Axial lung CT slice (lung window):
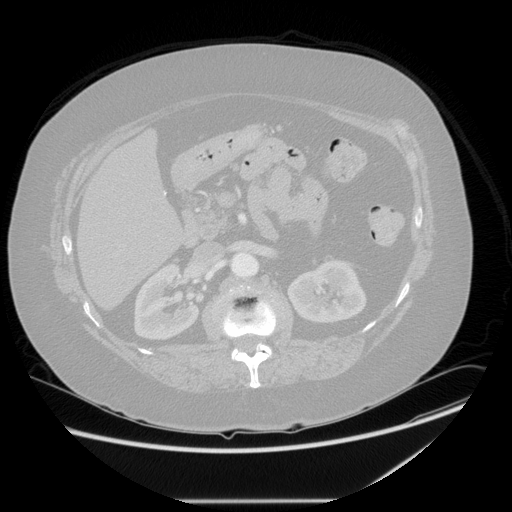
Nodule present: no